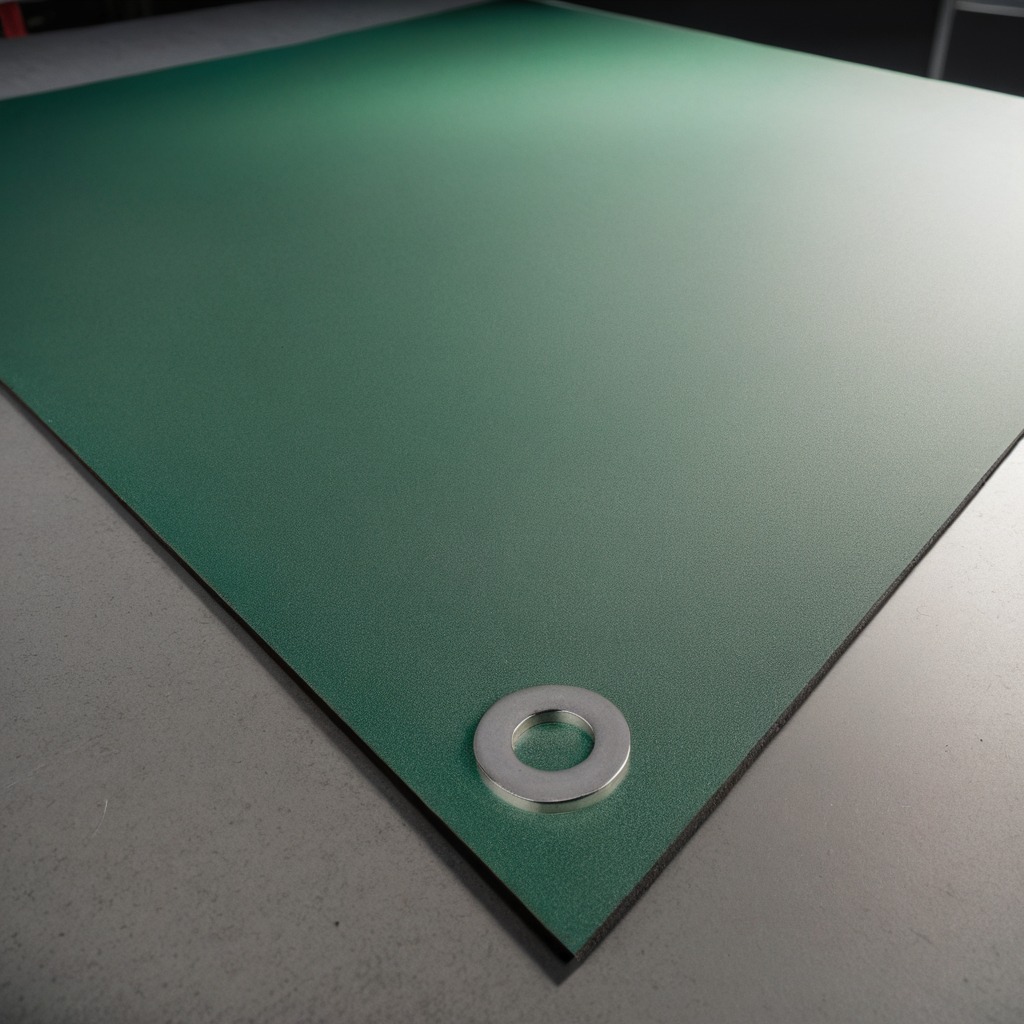
A flat metal washer lying on a clean granite tabletop